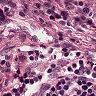
Metastatic tissue present: no